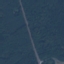
Label: Highway